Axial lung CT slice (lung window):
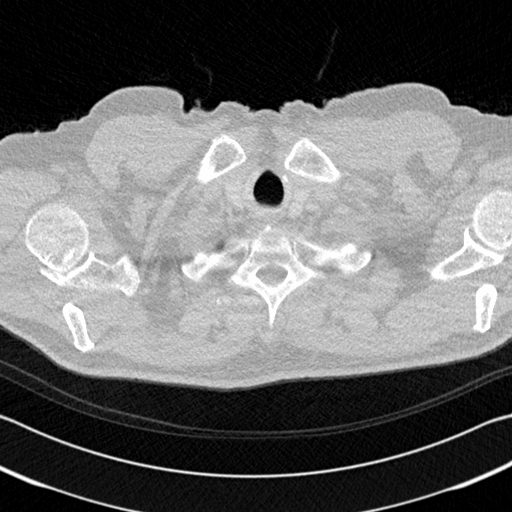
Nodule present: no